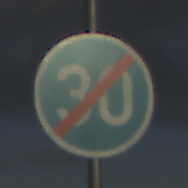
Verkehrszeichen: EndeMindestgeschwindigkeit
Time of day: SunriseSunset
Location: Outdoor (Nature)
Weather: PartlyCloudy
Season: NotSpecified
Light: Natural